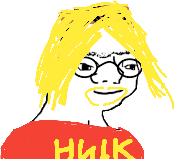
Label: 5_Zoomer